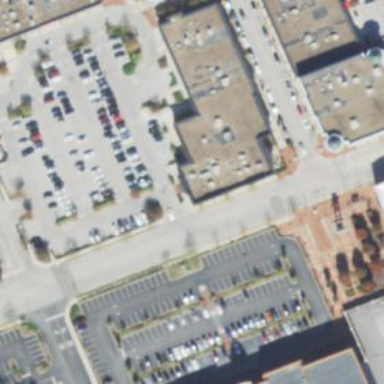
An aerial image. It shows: Retail building.